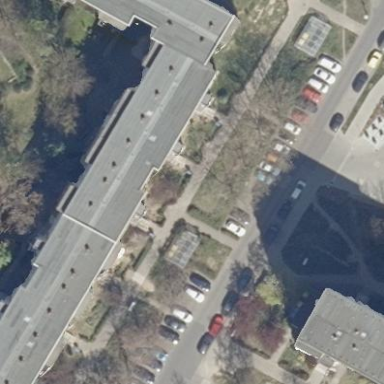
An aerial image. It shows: Building with apartments and flat roof.